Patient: sex F, age 63
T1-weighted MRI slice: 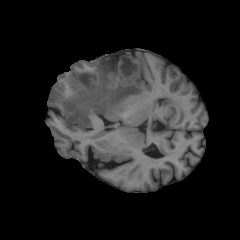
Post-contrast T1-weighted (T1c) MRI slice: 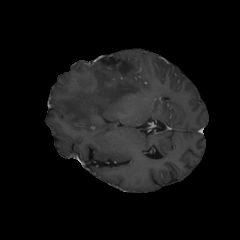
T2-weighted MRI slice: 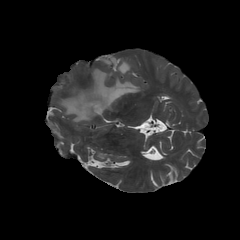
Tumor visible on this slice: yes
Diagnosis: Glioblastoma, IDH-wildtype
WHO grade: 4